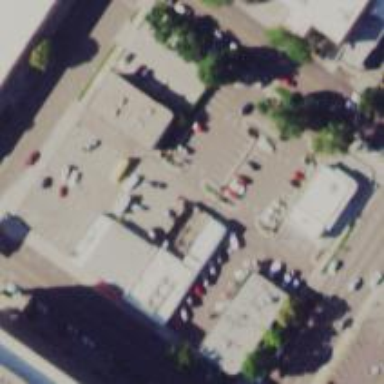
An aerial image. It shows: Sidewalk.